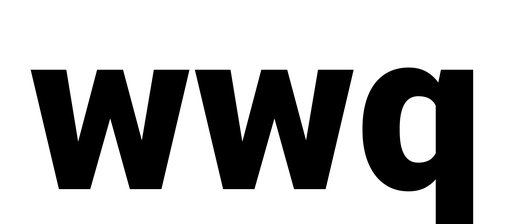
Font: Roboto_Black